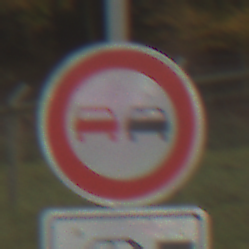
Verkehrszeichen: Ueberholverbot
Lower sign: HinweisDurchSinnbild15
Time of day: SunriseSunset
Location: Outdoor (Nature)
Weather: PartlyCloudy
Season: NotSpecified
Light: Natural